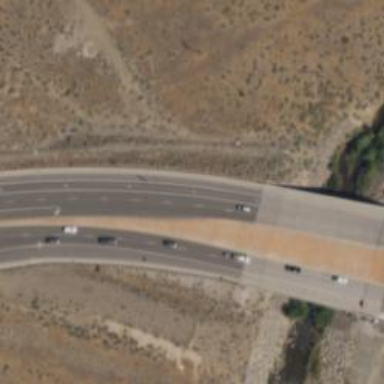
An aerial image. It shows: Expressway with asphalt surface. It has separate sidewalk and is classified as trunk highway.